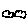
Label: cloud